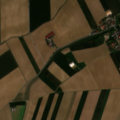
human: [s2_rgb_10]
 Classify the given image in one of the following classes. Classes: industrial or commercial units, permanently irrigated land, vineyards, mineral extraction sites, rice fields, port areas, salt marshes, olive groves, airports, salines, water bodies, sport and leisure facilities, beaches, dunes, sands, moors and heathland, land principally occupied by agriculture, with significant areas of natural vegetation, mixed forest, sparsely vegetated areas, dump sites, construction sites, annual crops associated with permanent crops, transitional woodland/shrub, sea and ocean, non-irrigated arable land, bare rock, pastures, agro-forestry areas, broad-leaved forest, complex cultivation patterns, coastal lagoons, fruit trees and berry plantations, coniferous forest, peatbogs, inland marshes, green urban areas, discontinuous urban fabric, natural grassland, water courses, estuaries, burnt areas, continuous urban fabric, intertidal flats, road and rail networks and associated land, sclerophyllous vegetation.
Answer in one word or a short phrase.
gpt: non-irrigated arable land, land principally occupied by agriculture, with significant areas of natural vegetation